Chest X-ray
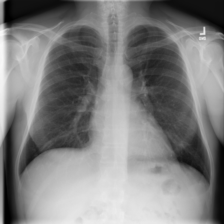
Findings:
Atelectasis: negative
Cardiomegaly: negative
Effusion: negative
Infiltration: negative
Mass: negative
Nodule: negative
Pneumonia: negative
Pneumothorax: negative
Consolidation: negative
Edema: negative
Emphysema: negative
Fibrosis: negative
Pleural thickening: negative
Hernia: negative